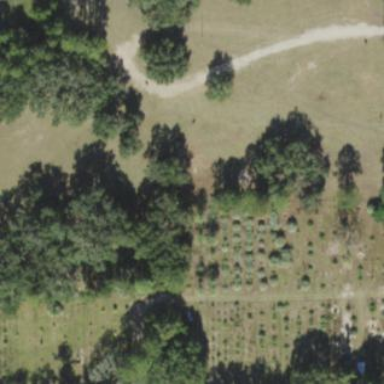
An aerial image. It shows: Plant nursery with trees.